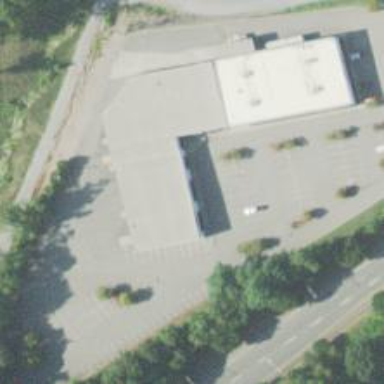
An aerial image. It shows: Retail area.